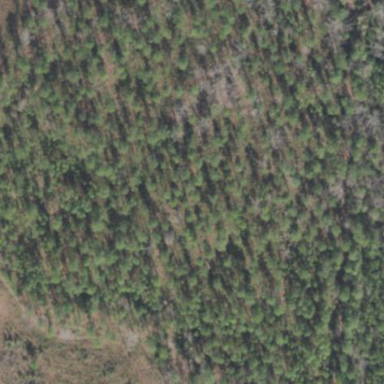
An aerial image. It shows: Forest area predominantly covered with needle-leaved trees.